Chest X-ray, AP view. Patient: 22 years old, sex M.
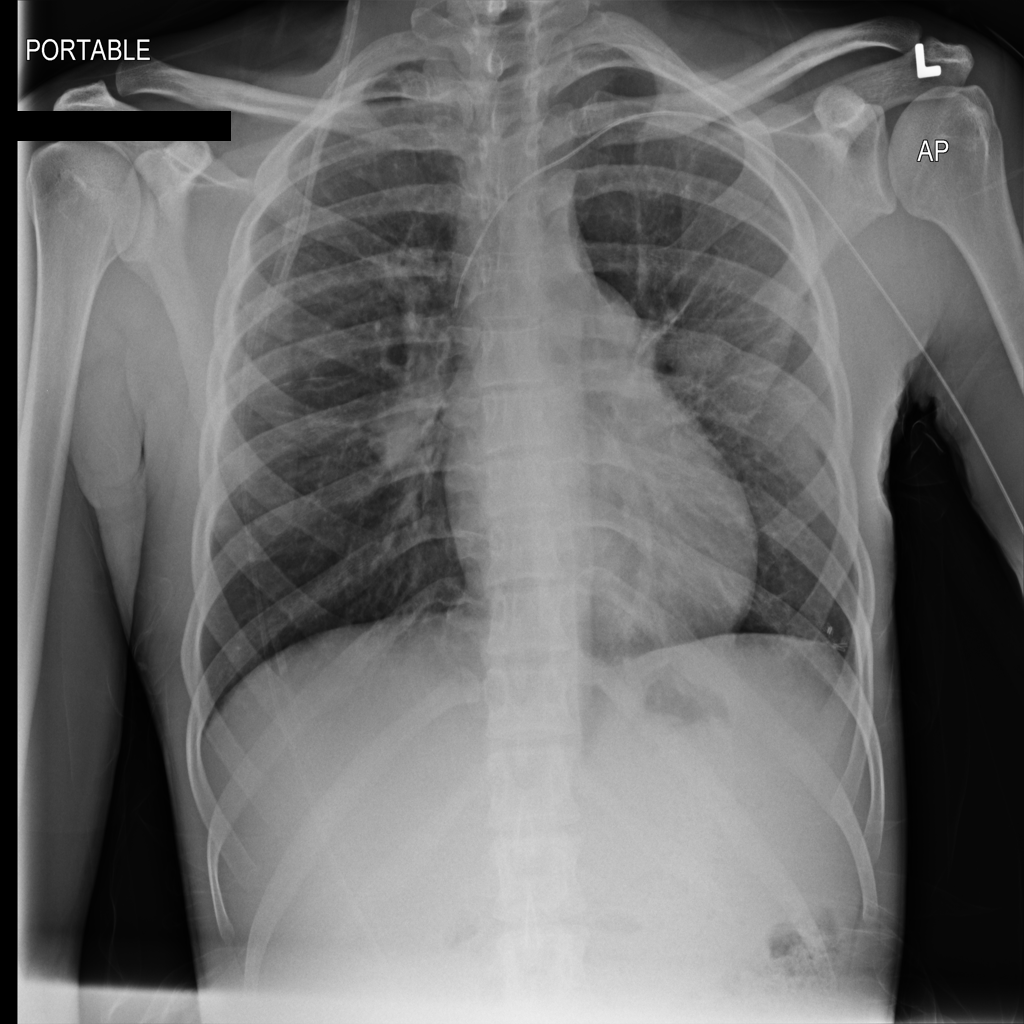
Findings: No Finding